Question: I'm a MAC user and I bought this phone specifically for app testing. The instructions for setting it up (link provided) only get me so far because there's no select option on this particular phone explicitly called "build number" in the settings which I'm supposed to tap to open developer options.
<URL>

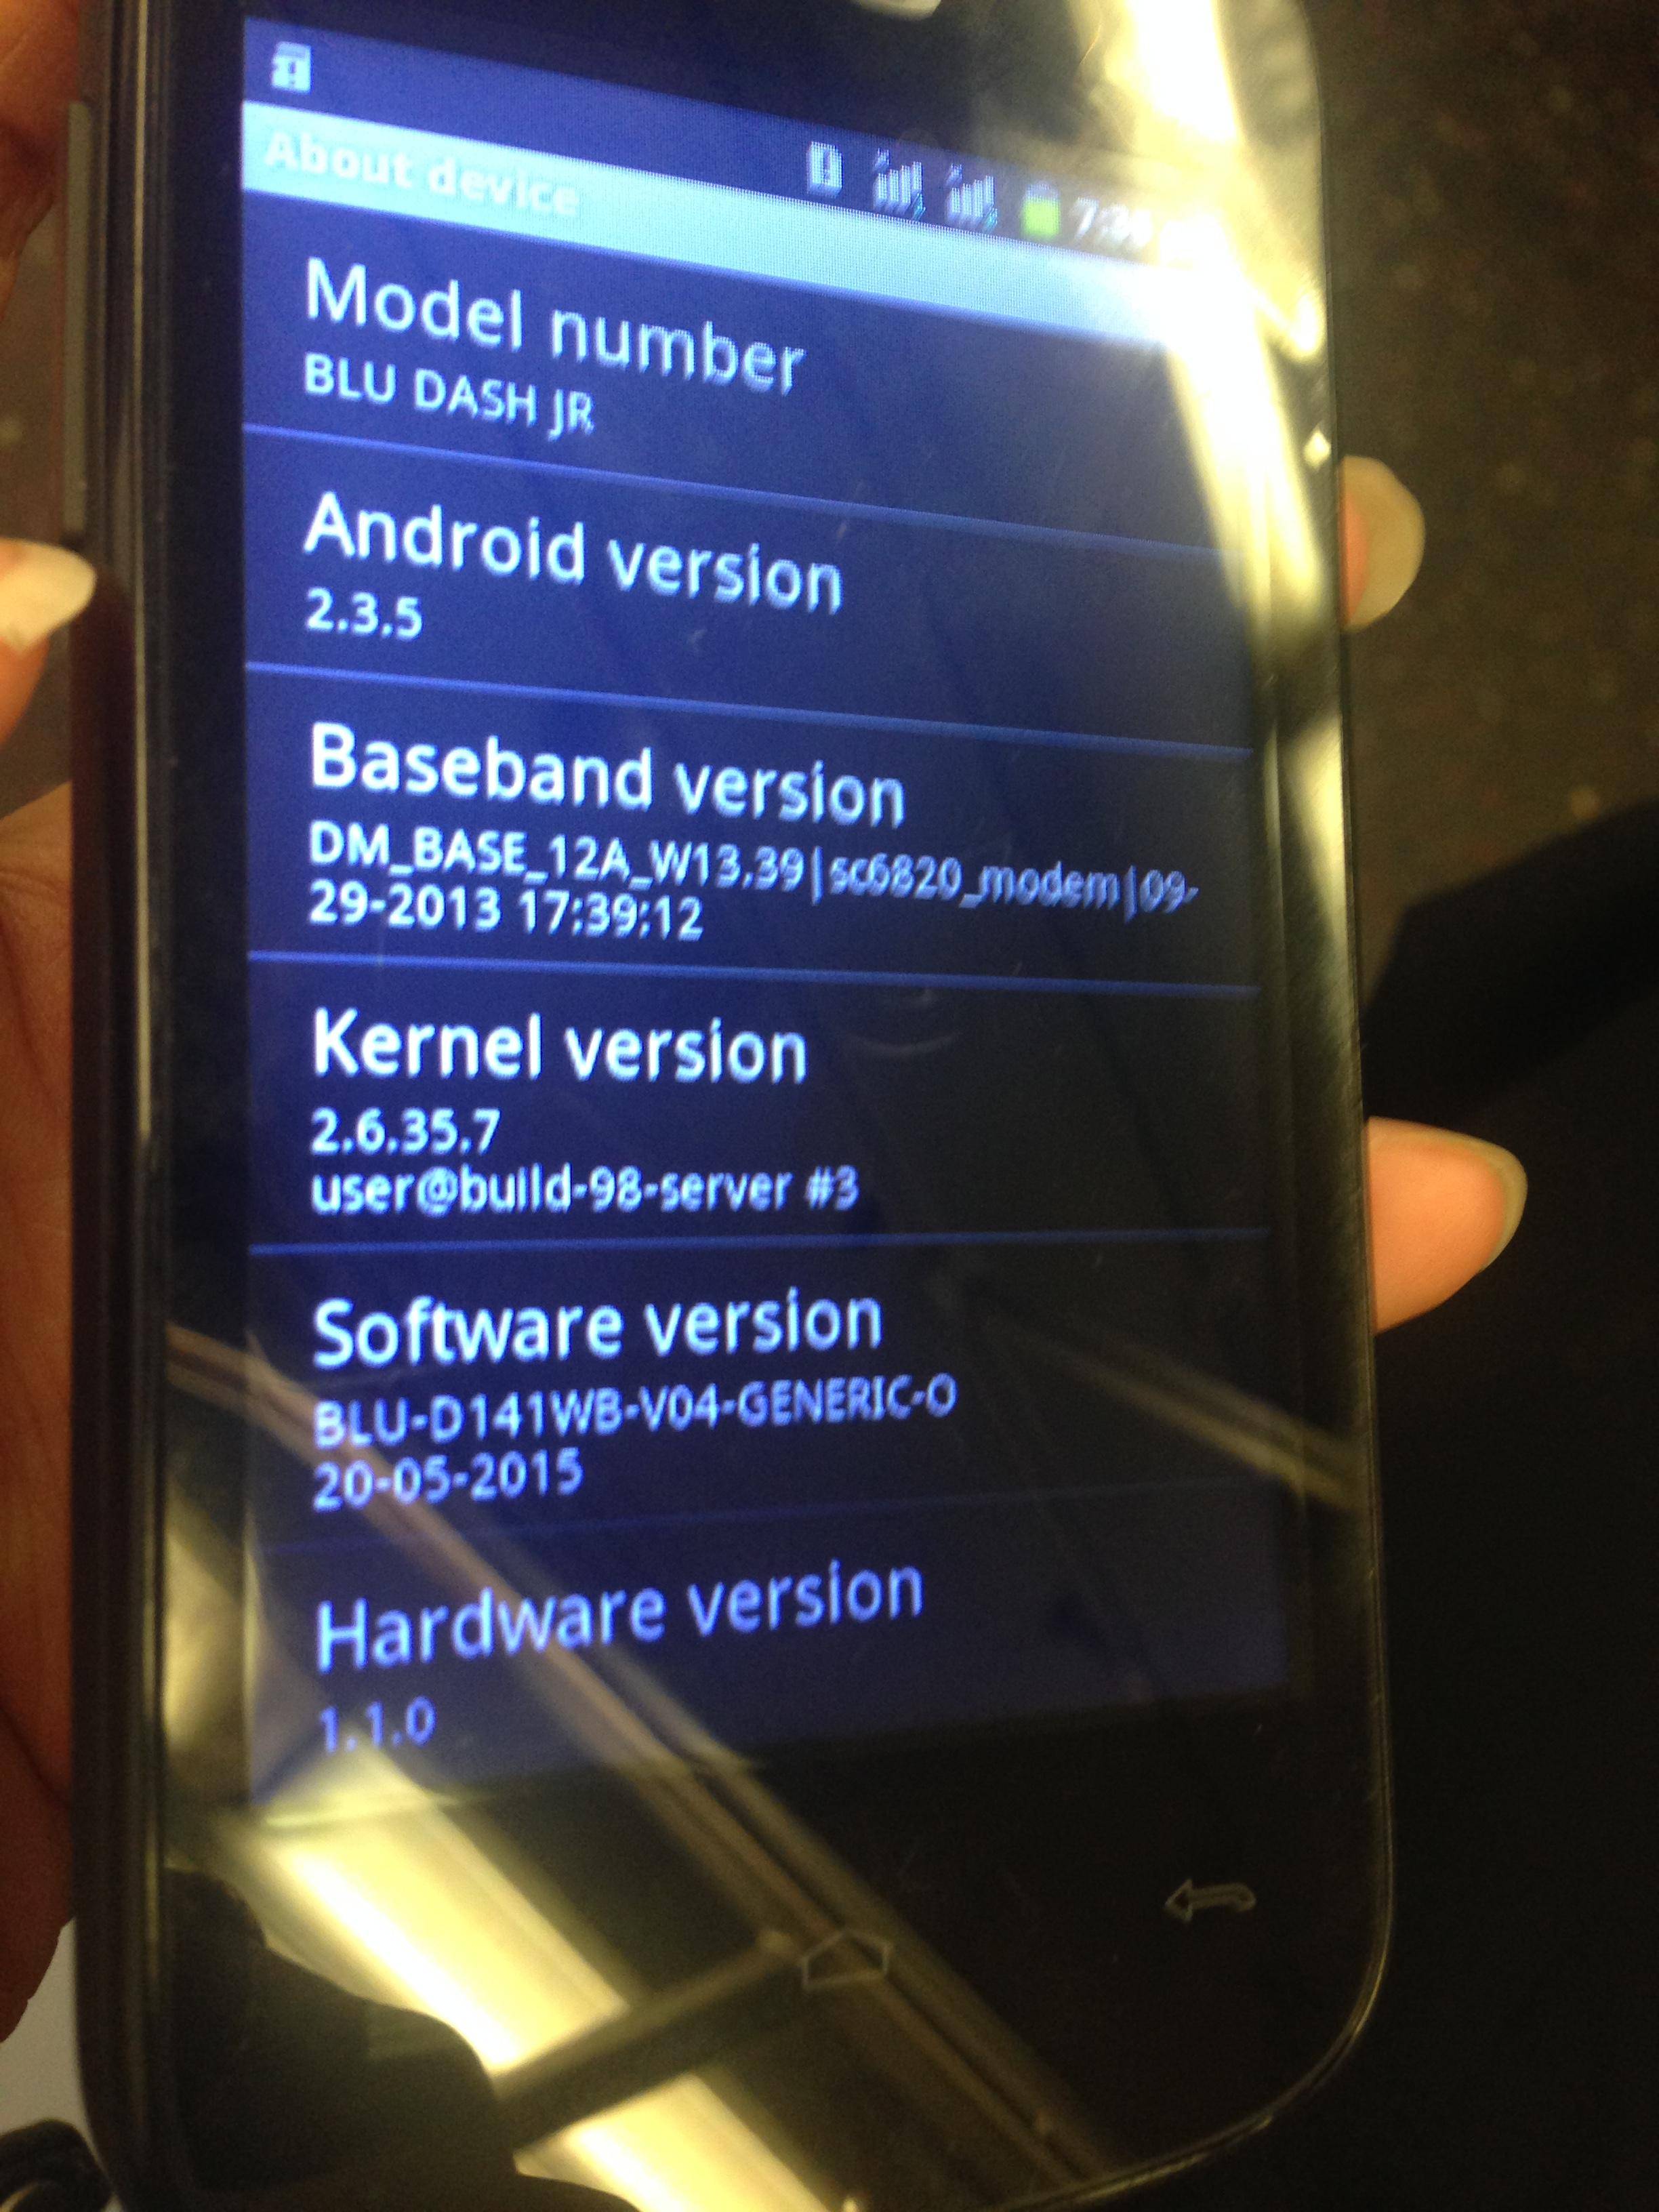
Answer: Perhaps this can be of help:
<URL>
> Back in Android 2.3, you just need to go to Settings - Applications - Development.